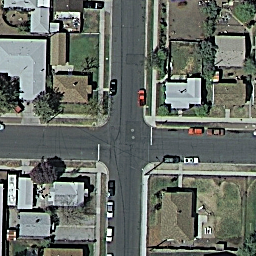
Label: intersection